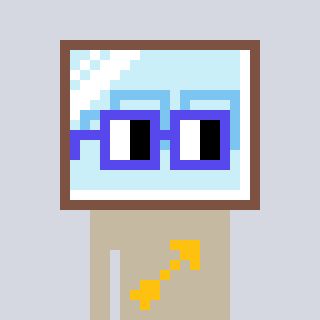
a pixel art character with square blue glasses, a mirror-shaped head and a bege-colored body on a cool background